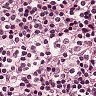
Metastatic tissue present: no